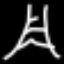
Label: The Eiffel Tower